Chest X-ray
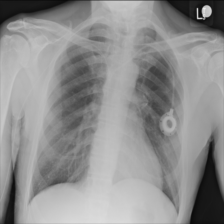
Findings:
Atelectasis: negative
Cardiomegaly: negative
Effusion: negative
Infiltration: negative
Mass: negative
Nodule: negative
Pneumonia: negative
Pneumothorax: negative
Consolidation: negative
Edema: negative
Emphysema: negative
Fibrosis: negative
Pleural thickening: negative
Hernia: negative